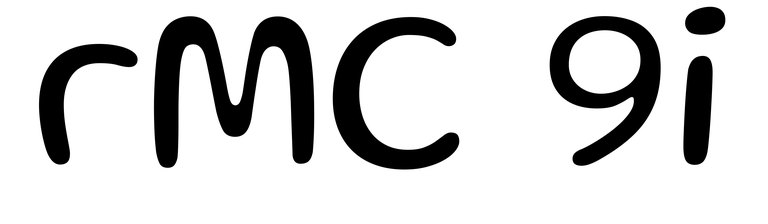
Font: Gluten_Light